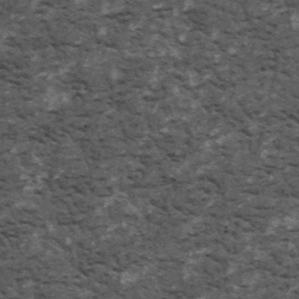
Label: frost